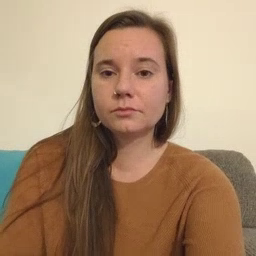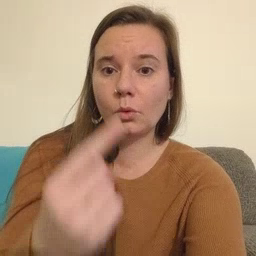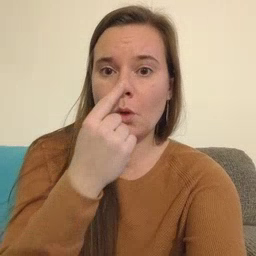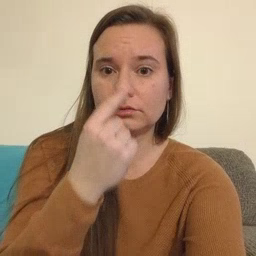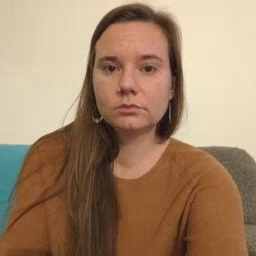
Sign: nose